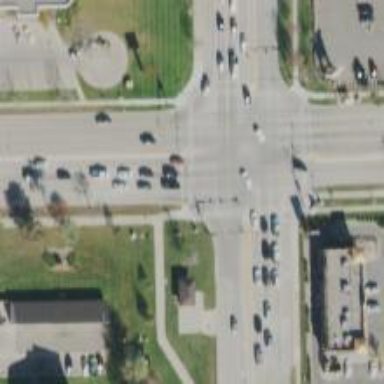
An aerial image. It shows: Marked road crossing.